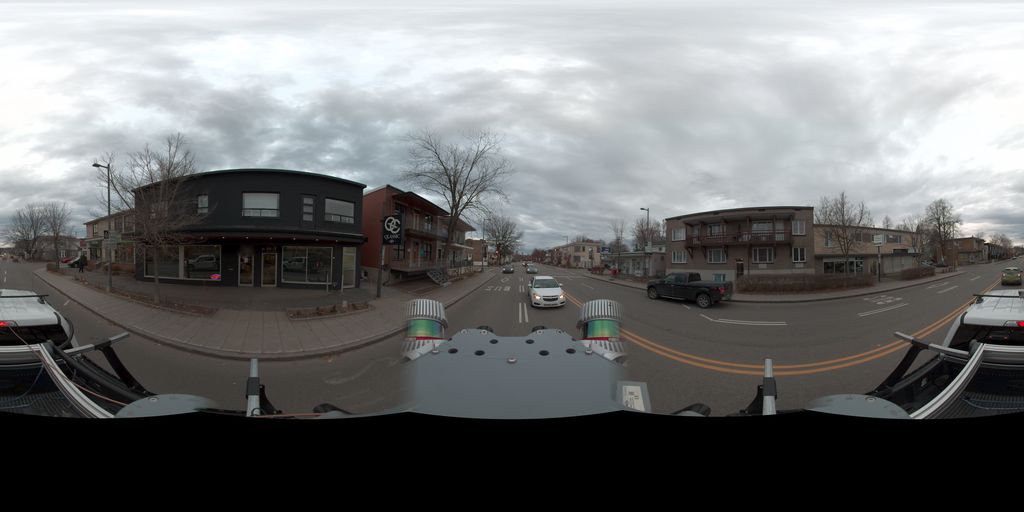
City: quebec_city